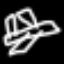
Label: airplane